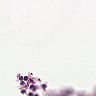
Metastatic tissue present: no